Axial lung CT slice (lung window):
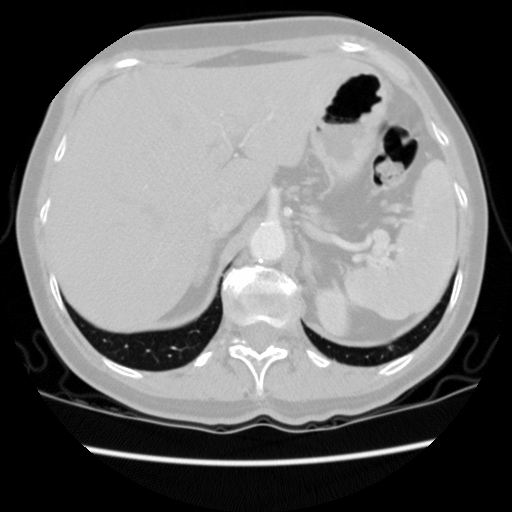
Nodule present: no